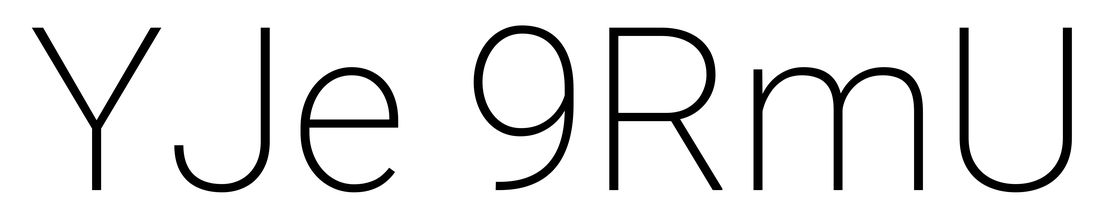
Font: Roboto_ExtraLight